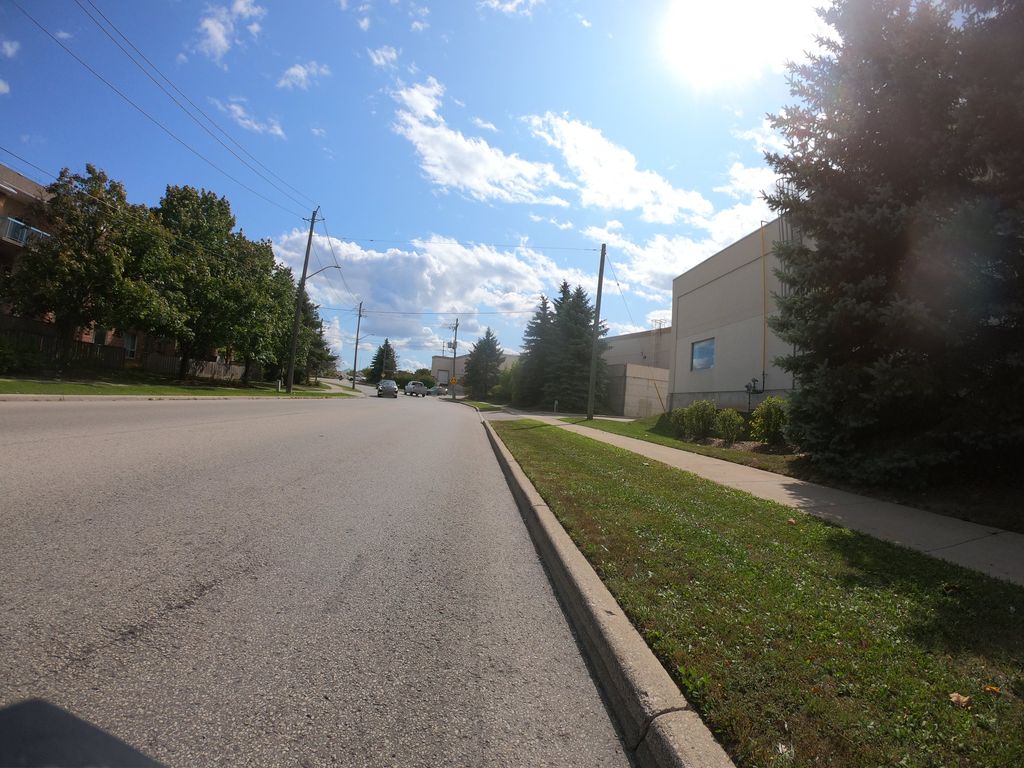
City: kitchener-waterloo